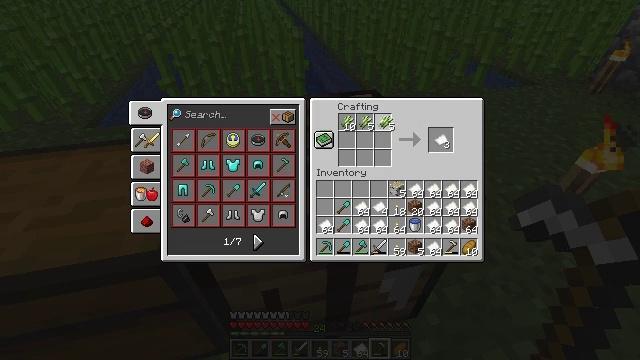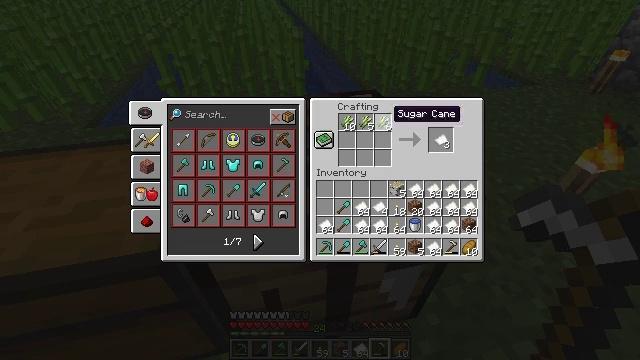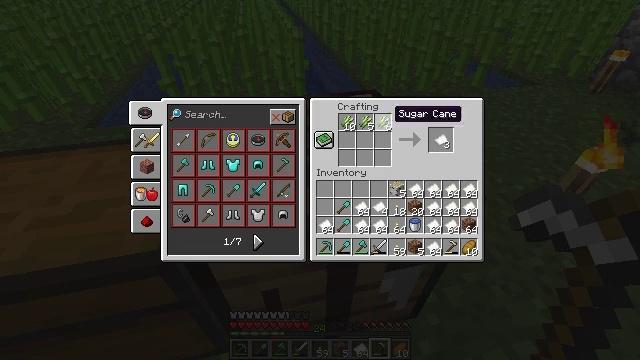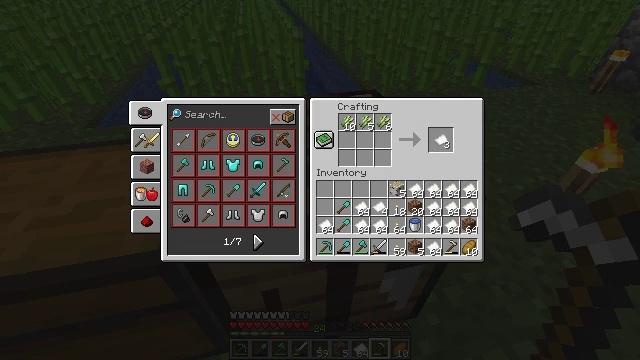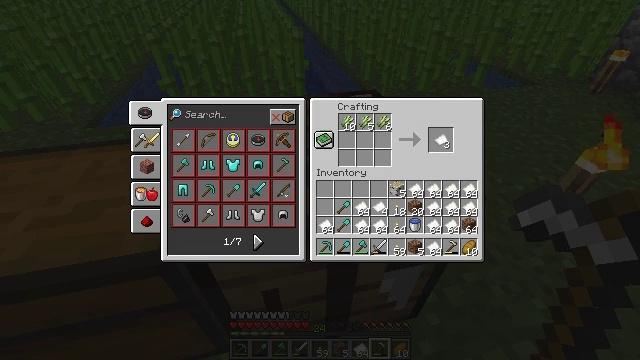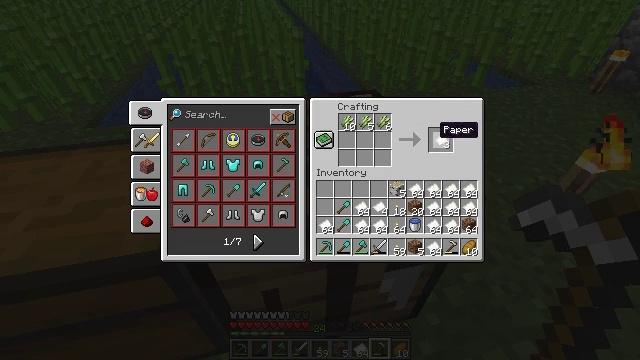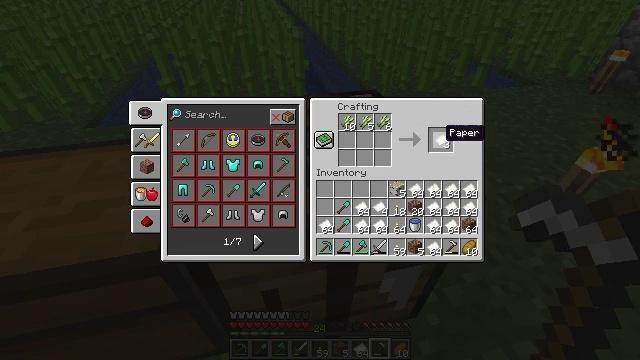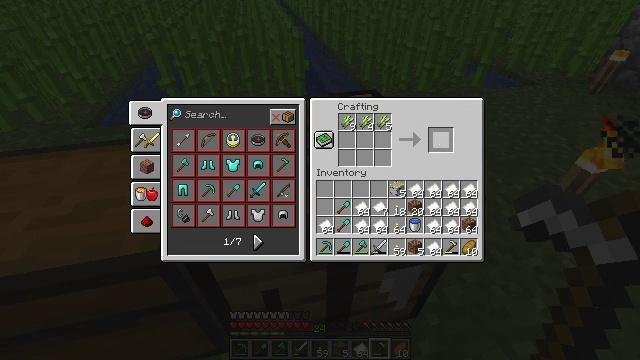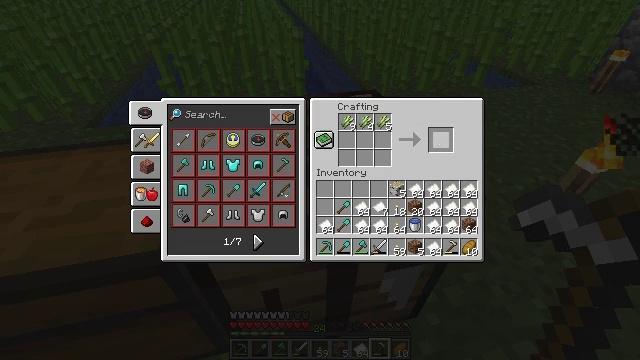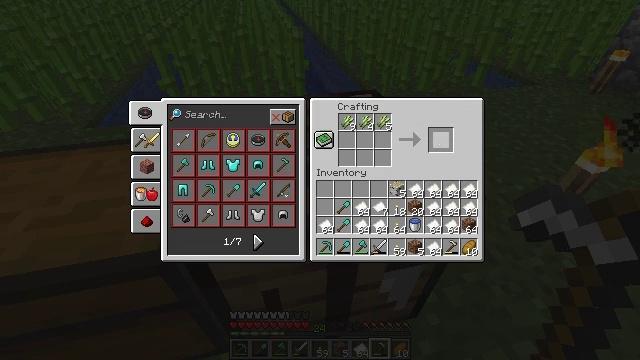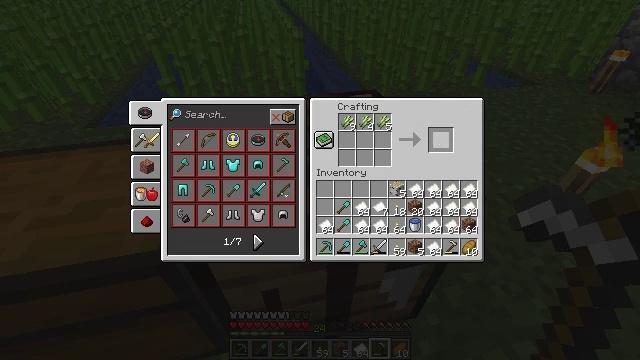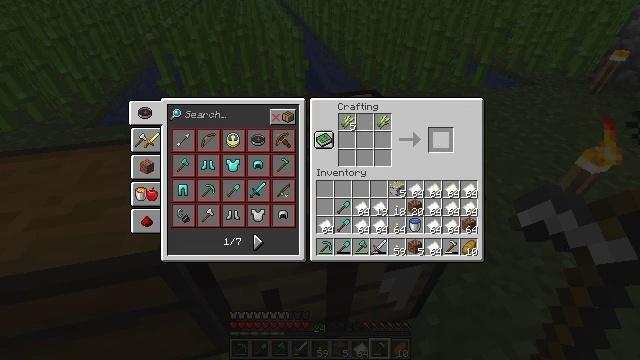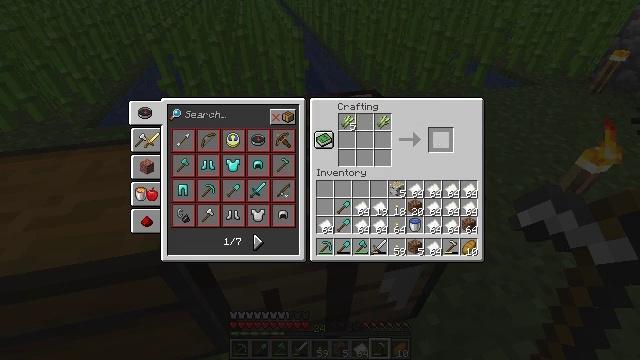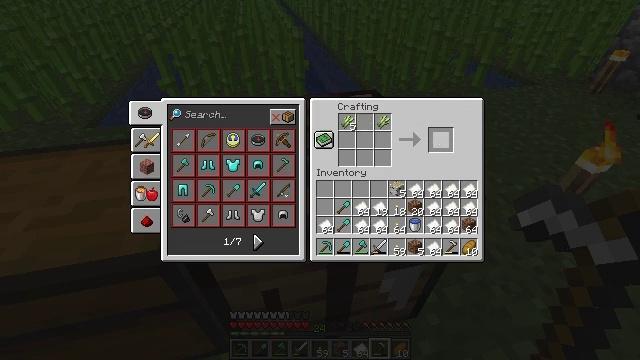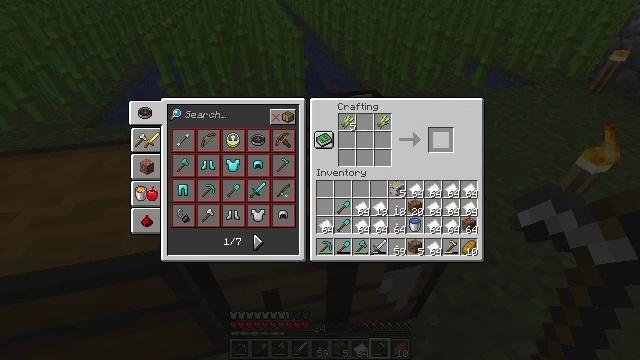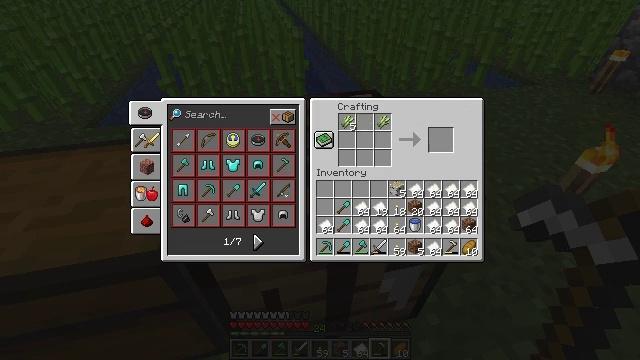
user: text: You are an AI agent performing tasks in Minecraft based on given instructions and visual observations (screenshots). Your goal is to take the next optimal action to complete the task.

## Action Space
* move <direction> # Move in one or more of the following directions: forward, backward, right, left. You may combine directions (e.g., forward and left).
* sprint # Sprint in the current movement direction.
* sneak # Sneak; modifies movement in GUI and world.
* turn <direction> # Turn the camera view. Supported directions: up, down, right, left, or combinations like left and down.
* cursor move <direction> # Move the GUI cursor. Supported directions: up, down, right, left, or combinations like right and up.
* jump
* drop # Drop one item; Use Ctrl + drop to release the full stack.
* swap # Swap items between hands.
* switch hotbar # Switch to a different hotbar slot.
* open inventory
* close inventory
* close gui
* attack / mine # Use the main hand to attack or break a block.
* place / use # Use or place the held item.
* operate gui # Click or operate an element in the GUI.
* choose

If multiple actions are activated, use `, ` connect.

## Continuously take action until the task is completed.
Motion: motion action
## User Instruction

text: Utilize the crafting table to make paper.
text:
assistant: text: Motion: no_op
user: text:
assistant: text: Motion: no_op
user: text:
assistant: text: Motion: sneak, cursor move right
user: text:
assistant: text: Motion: sneak, cursor move right and down
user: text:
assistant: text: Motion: sneak, cursor move right
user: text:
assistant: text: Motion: sneak
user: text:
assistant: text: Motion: sneak, operate gui
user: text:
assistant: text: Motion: sneak, operate gui
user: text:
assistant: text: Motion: sneak, operate gui
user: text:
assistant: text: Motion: sneak
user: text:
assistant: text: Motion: sneak
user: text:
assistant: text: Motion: sneak
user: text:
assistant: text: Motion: sneak
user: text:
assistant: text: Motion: sneak
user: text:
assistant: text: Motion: sneak, cursor move left
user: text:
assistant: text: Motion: sneak, cursor move left
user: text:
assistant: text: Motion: sneak, cursor move left
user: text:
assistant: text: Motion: sneak, cursor move left
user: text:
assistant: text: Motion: no_op
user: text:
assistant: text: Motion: choose
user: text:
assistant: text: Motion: choose
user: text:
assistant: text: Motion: choose
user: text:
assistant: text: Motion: no_op
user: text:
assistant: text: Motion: no_op
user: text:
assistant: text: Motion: no_op
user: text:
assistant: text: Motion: operate gui
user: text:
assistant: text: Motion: operate gui
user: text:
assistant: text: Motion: operate gui
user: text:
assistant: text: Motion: no_op
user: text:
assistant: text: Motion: no_op